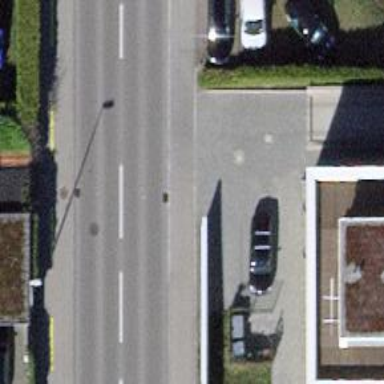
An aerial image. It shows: Sidewalk.